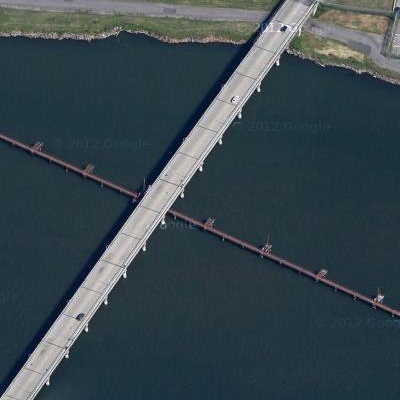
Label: dRiverLake